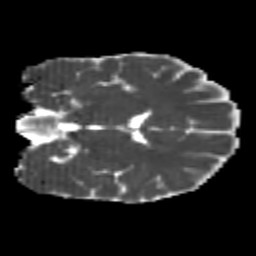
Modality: MD
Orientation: coronal
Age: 25
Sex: male
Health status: healthy
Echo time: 0.074 s